Field crop: tomato
Growth stage: 1
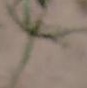
Species: cyperus